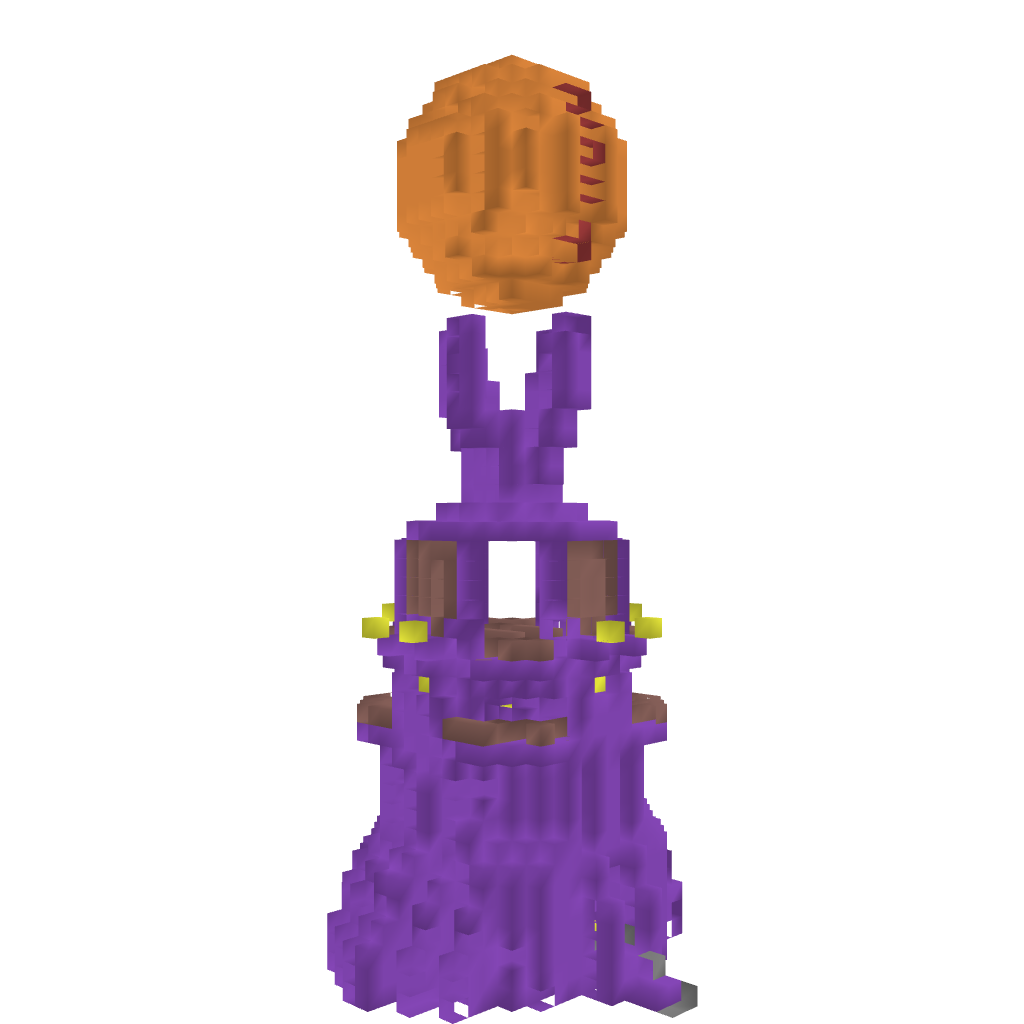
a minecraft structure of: The Tower of Orthac bad low quality